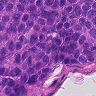
Metastatic tissue present: yes